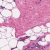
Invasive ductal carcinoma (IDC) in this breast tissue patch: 0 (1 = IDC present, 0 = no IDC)